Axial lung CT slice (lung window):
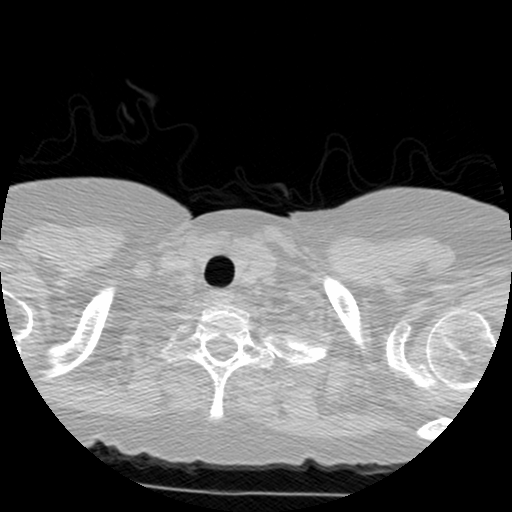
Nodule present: no